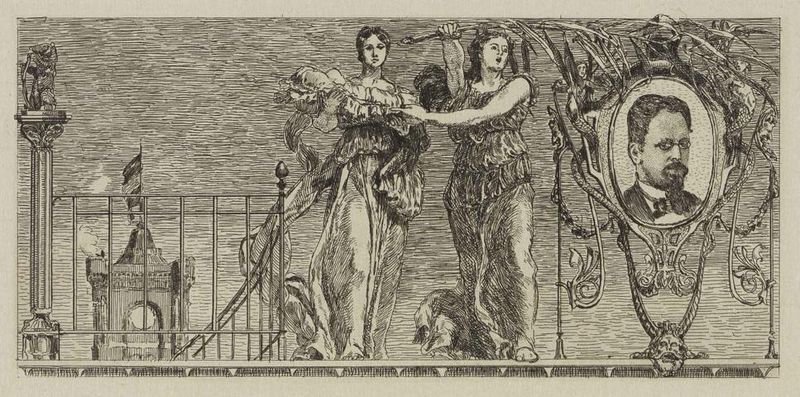
Titel: Professor Gropius
Künstler: Max Klinger
Standort: Karlsruhe
Institution: Staatliche Kunsthalle Karlsruhe
Schlagwörter: angriff, blätter, dunkel, feder, feuer, gott, himmel, kampf, kopf, mann, weiß, frauen, kirchturm, menschen, stadt, äste, bewegung, blumen, braun, damen, frankreich, frau, grau, haar, hintergrund, kleid, kleider, köpfe, mund, nase, paris, profil, schwarz, skizze, säule, zeichnung, blick, boa, dach, dame, gebäude, haus, schleier, tier, tiere, tuch, wolke, zaun, beige, malerei, ornament, alt, anzug, bart, schnurrbart, architektur, arm, arme, falten, federn, gesicht, halten, kragen, mensch, pelz, rahmen, sockel, stehen, tragen, bild, bildnis, füllhorn, herr, portrait, porträt, spiegel, ast, zweige, brücke, gehen, gitter, kirche, rauch, auge, figur, gewand, haare, drei, gewänder, kind, personen, vater, girlande, pflanze, pflanzen, brosche, england, potrait, prinzessin, oval, rund, stock, turm, engel, früchte, kannelierung, mais, maus, ranken, skulptur, statue, überfluss, deutschland, balkon, liebe, papier, bogen, zwei, fahne, flagge, grafik, graphik, linien, baby, rand, figuren, romantik, treppe, jugendstil, weib, weiber, muskeln, dekor, floral, ornamente, uhr, korb, robe, metall, deutsch, geländer, palme, palmwedel, wedel, faltenwurf, klinger, max klinger, fliege, klimt, stola, tor, schmiedeeisen, tusche, arkade, berlin, gerüst, offen, maske, burg, medaillon, torbogen, balustrade, geld, zweig, druck, druckgraphik, schwarz-weiss, druckgrafik, schraffur, radierung, stich, revolution, brille, peitsche, schlange, ehemann, allegorie, lorbeer, göttin, rathaus, ruf, sieg, wimpel, österreich, kapitell, kleinkind, palmzweig, grimasse, halbprofil, löwen, statuen, singen, medallion, freiheit, toga, göttinen, musen, antlitz, prinz, schlangen, ehre, kanneluren, gelehrter, löwe, wien, gerahmt, emblem, ornamentik, kupferstich, bär, schrei, mystik, bau, brunne, liberta, nation, säugling, fratze, max, rufen, göttinnen, bgen, palm, strichzeichnung, stele, rotes rathaus, protrait, renesaince, ruach, neugeborenes, viktoria, fauen, hare, palmenzweig, skzze, romatik, big ben, olivenzweig, recht, gelehrt, zweit, porträt mann, mister, monsieur, binokel, aun, medalion, debkmal, fedre, wickelkind, branu, 19. jahrhundert, 1900, 1850, 1790, oval#, gel#nder, olivenpalme, rutm, revolutino, sno, tpchter, schloar, söäule, bany, zeichneung, grissai, grissailles, mis, geöänder, ivak, sturspitze